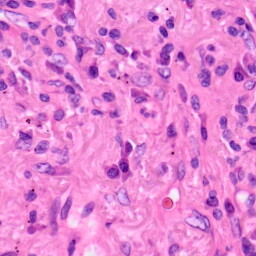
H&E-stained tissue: Lung